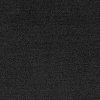
Atmospheric dust classification: dusty